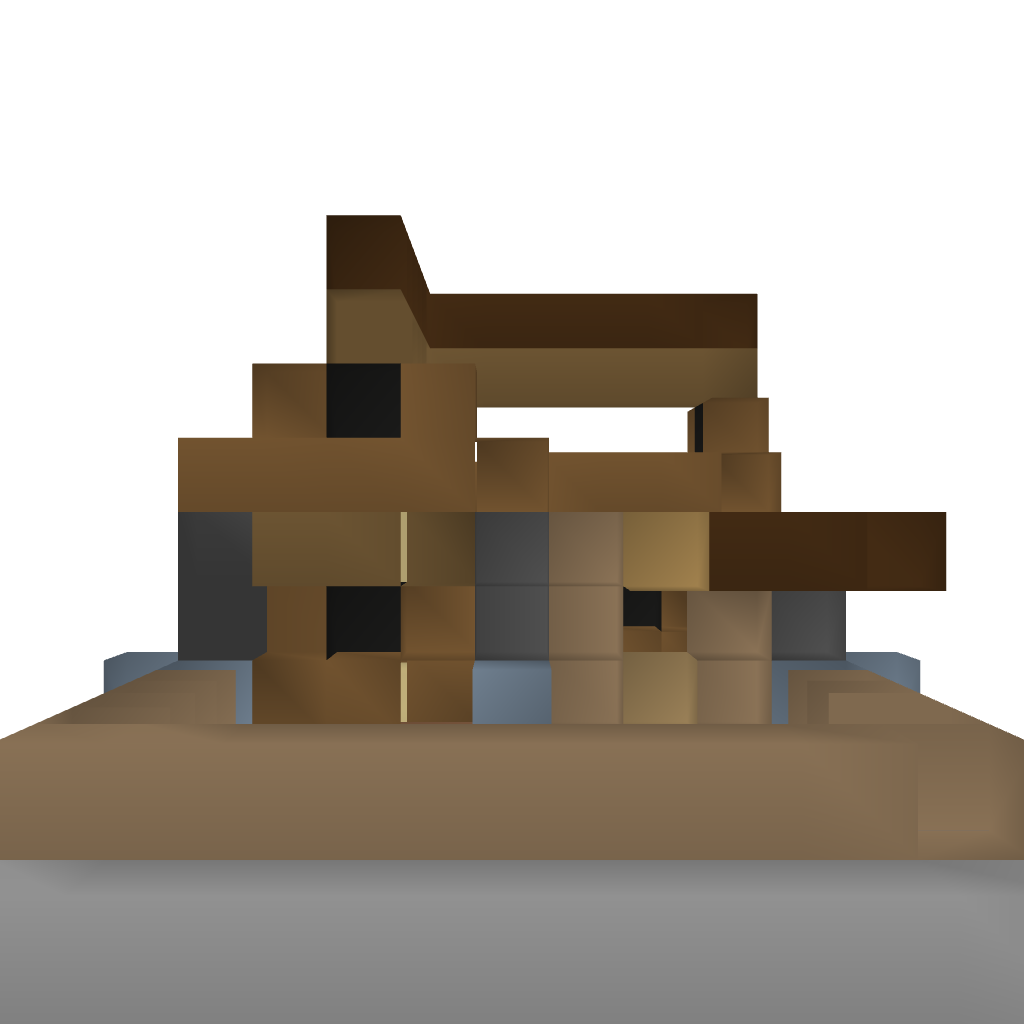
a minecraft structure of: Medieval farmer house